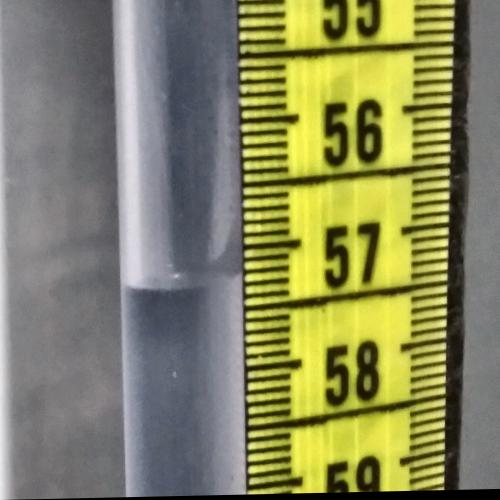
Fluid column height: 57.3 cm